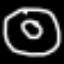
Label: donut